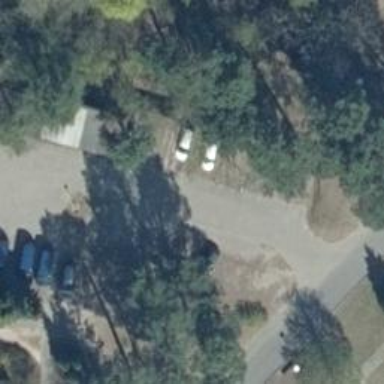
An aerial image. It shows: Campsite with tents set up.